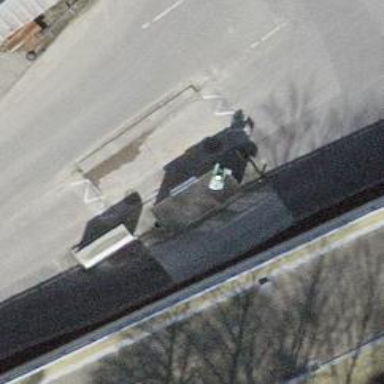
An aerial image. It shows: Fuel station.